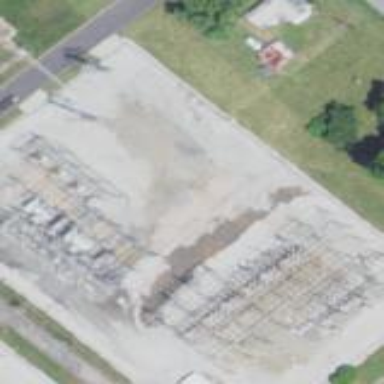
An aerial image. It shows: Distribution substation surrounded by fence.